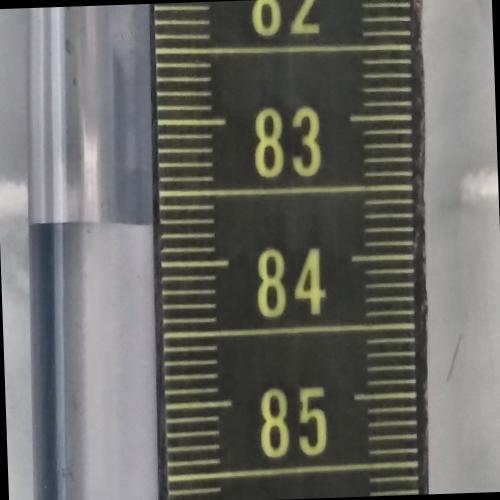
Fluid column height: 83.7 cm